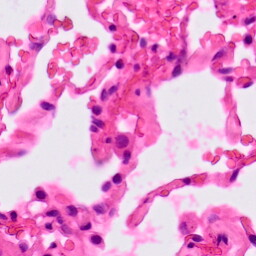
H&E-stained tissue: Lung